Aerial crown-view tile of a tropical tree (Barro Colorado Island, Panama), acquired 20240918:
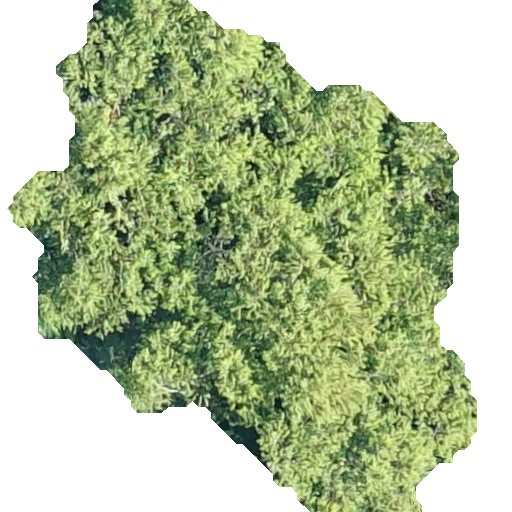
Species: Guazuma ulmifolia
GBIF accepted scientific name: Guazuma ulmifolia
Crown area: 252.093 m²